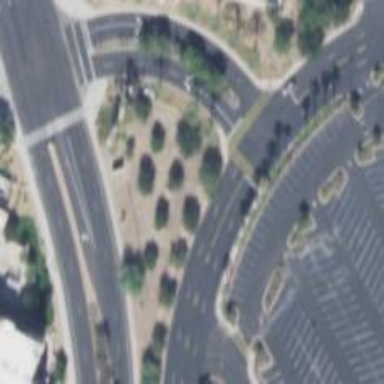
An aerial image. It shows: Solid stop line on the road marking.